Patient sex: F
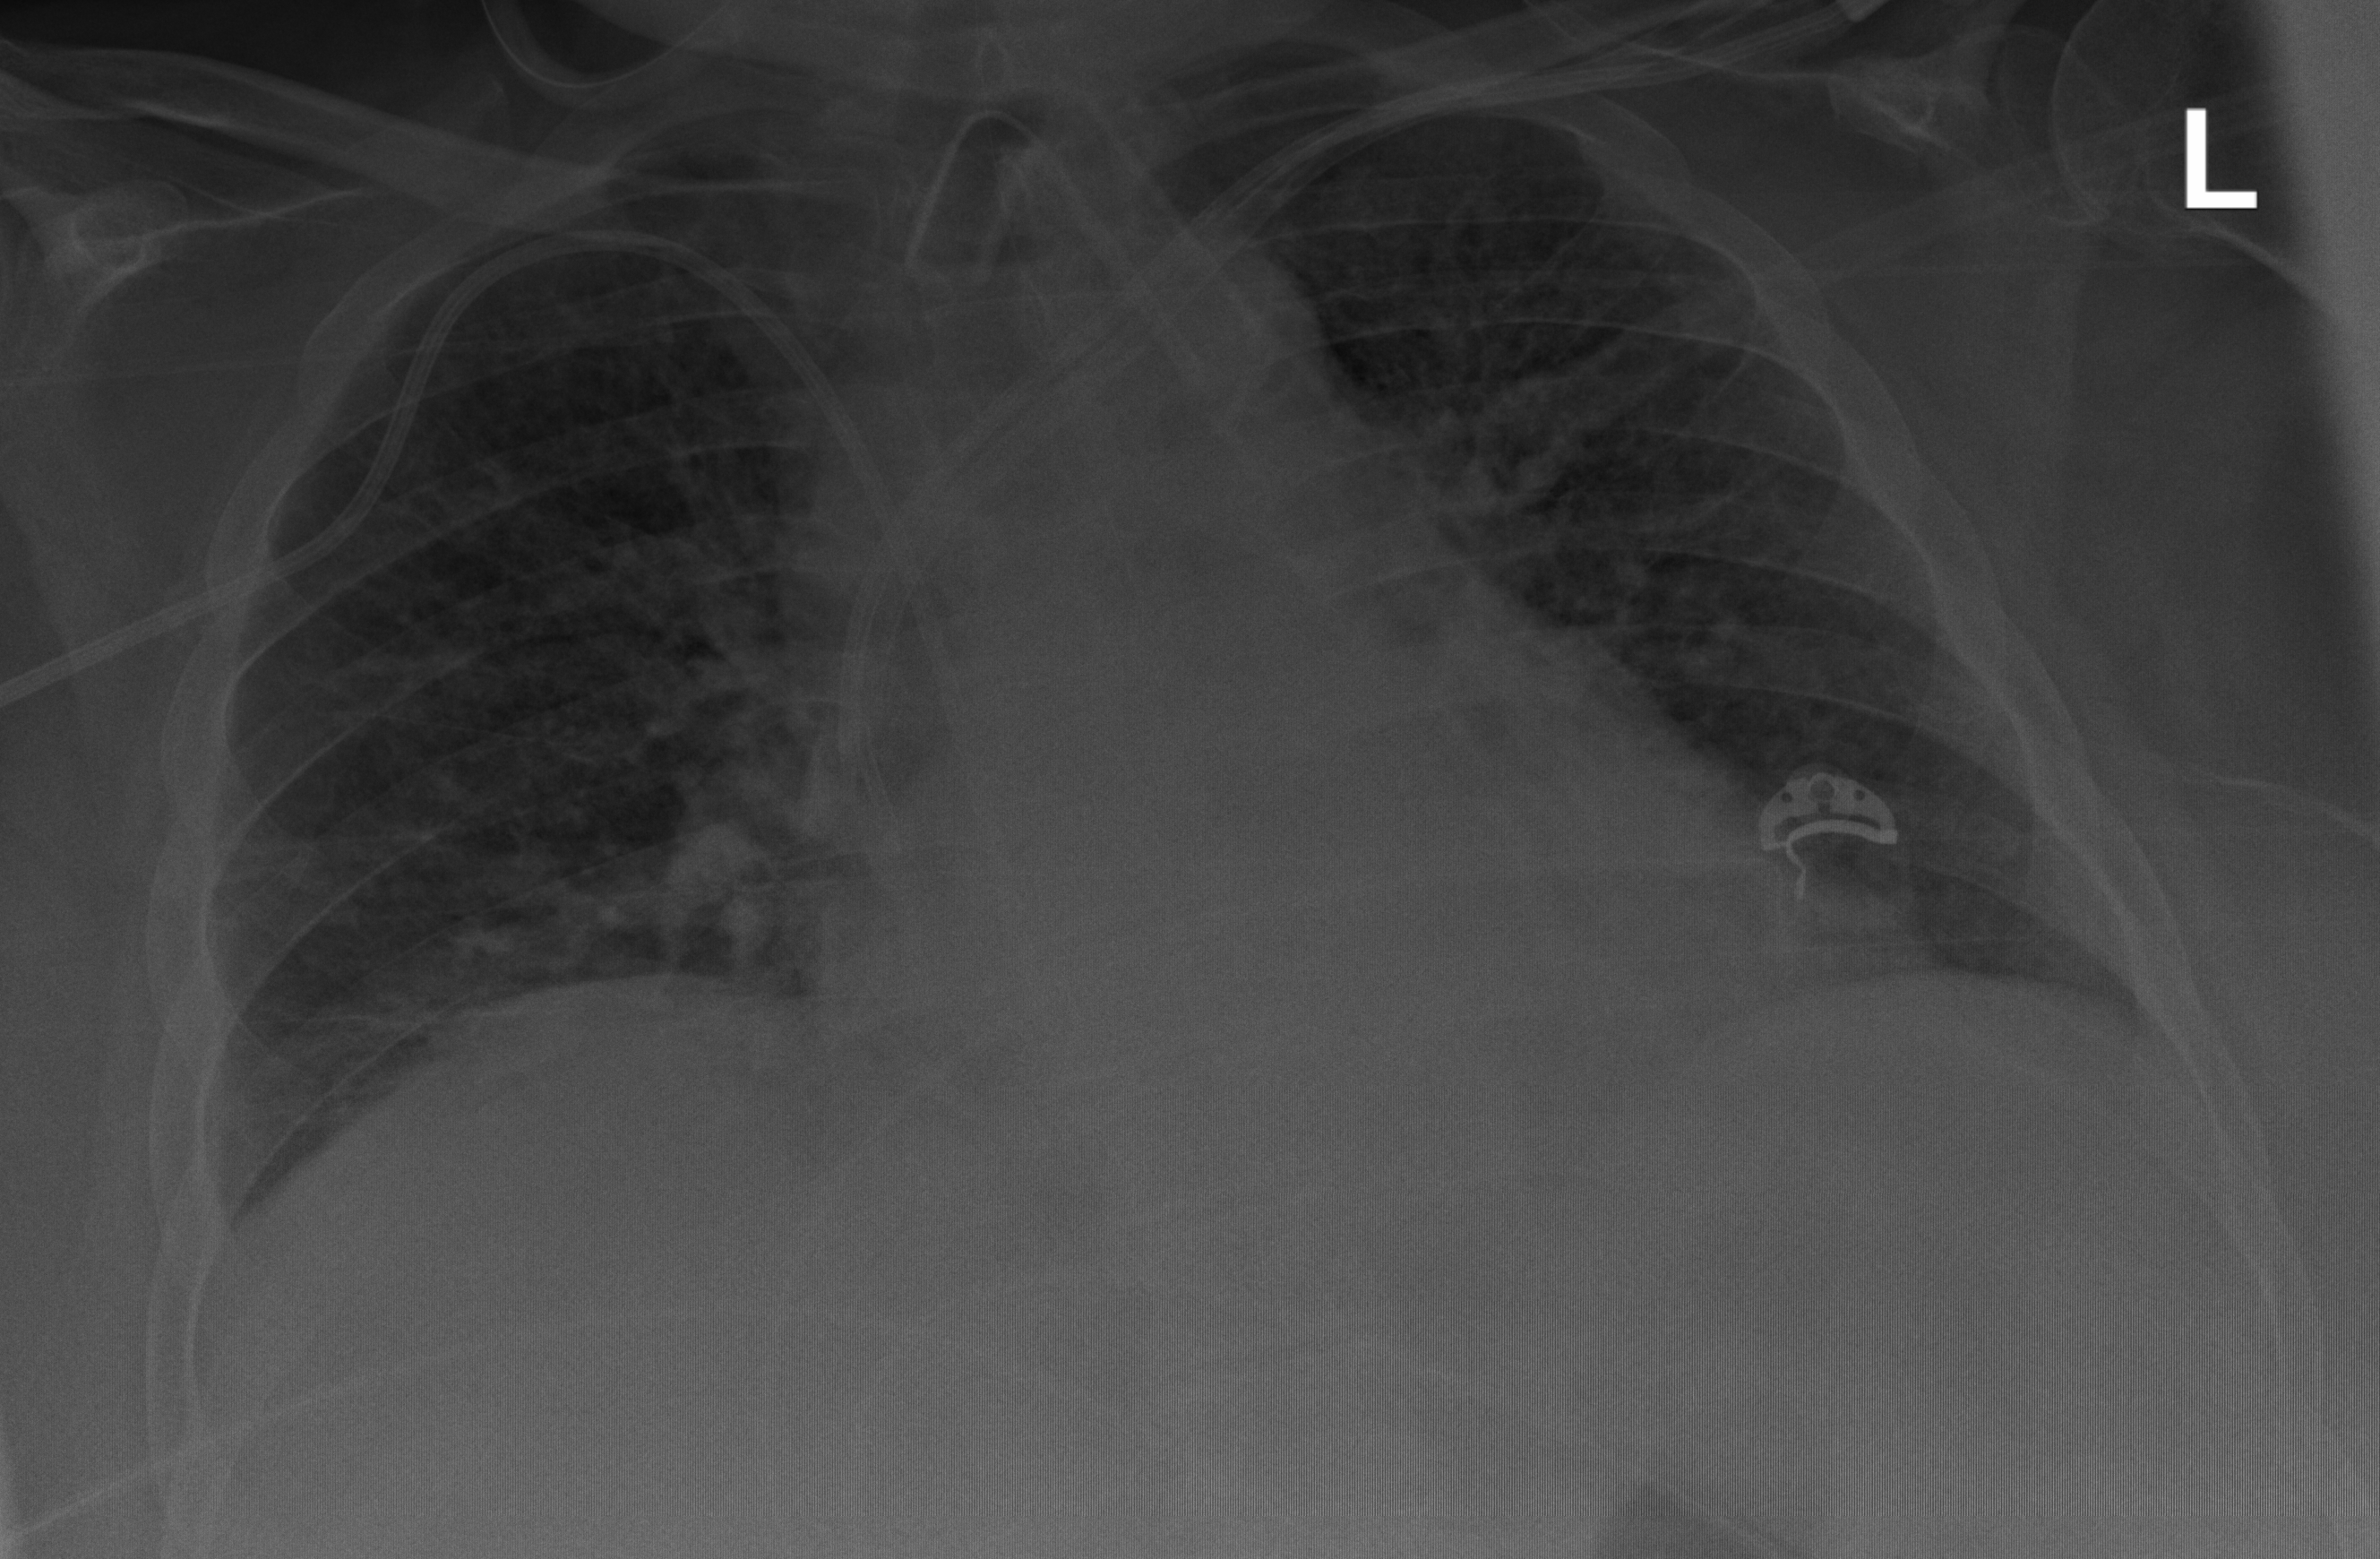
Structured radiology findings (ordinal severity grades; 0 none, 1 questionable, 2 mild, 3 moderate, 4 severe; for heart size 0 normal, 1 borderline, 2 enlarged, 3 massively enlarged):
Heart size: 2
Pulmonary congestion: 2
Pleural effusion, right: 1
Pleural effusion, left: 0
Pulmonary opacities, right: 2
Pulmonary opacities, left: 2
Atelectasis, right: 2
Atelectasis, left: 2